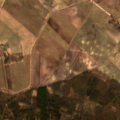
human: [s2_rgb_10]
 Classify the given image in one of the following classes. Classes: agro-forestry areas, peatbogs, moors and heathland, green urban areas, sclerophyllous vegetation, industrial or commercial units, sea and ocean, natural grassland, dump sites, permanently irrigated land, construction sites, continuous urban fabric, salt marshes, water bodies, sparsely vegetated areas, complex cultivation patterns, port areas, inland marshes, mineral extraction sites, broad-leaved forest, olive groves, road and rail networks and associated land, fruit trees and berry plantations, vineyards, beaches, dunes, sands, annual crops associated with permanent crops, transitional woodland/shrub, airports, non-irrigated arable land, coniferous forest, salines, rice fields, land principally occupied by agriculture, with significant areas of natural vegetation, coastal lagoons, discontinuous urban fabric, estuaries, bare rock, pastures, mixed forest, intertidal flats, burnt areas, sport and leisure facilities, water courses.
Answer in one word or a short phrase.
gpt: non-irrigated arable land, complex cultivation patterns, broad-leaved forest, mixed forest